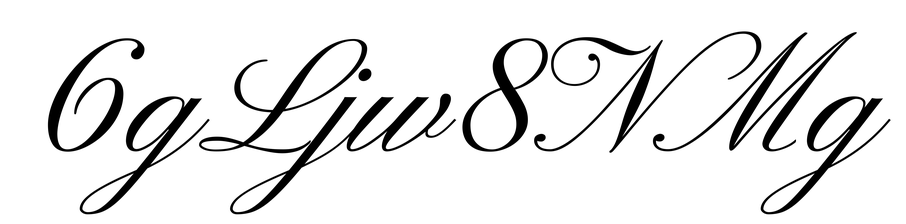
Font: PinyonScript-Regular